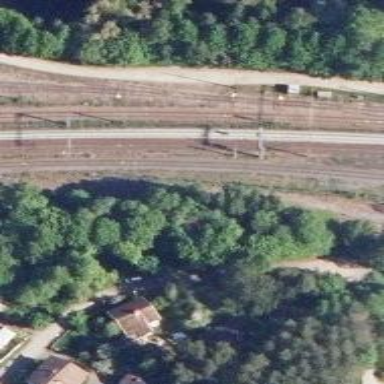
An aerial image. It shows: Railway track with continuous electrified contact lines.